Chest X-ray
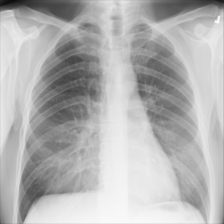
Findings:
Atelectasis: negative
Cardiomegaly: negative
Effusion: negative
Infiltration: negative
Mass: negative
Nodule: negative
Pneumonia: negative
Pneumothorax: negative
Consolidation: negative
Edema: negative
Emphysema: negative
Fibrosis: negative
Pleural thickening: negative
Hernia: negative